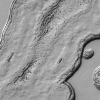
Atmospheric dust classification: not_dusty